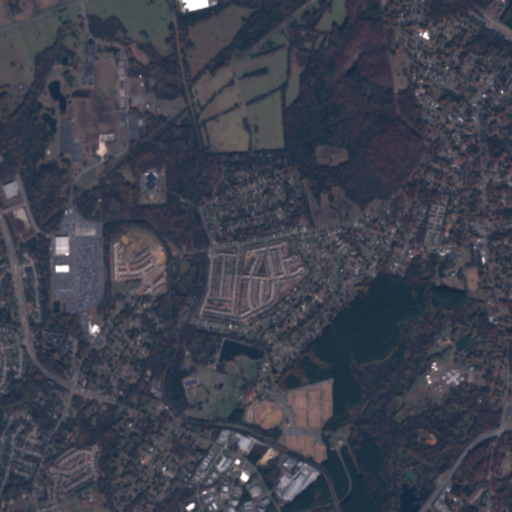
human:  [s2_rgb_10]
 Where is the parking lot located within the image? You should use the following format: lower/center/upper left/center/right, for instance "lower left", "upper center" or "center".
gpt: The parking lot is located in the lower right of the image.
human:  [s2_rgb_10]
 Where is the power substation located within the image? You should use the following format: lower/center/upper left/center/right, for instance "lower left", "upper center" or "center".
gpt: The power substation is located in the upper left of the image.
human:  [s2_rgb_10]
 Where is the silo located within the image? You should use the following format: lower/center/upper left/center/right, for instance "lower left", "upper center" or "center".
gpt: The silo is located in the lower center of the image.
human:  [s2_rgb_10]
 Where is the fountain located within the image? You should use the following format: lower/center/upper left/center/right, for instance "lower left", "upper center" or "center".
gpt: The fountain is located in the lower center of the image.
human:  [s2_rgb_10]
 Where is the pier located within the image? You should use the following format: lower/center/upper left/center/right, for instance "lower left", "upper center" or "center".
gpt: The pier is located in the lower center of the image.
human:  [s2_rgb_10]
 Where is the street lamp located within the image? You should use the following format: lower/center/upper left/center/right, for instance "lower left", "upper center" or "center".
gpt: The street lamp is located in the lower center of the image.
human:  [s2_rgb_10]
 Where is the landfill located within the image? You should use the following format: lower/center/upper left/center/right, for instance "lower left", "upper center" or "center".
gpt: There is no landfill in the image.